Field crop: maize
Growth stage: 1
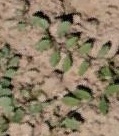
Species: convolvulus